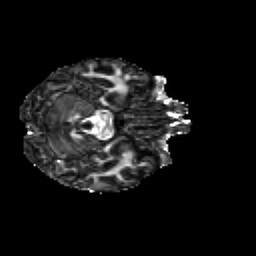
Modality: FA
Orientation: axial
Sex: female
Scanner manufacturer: siemens
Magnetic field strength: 3 T
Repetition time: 5 s
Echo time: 0.071 s